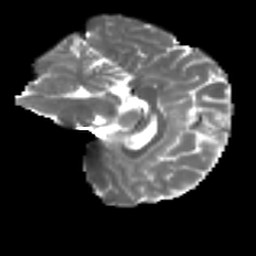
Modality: T2w
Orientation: sagittal
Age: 34
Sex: female
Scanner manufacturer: ge
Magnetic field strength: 3 T
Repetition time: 7.8 s
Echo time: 0.0606 s